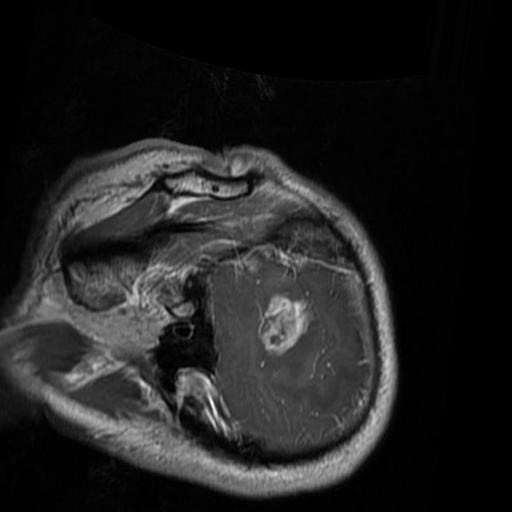
Label: brain_glioma